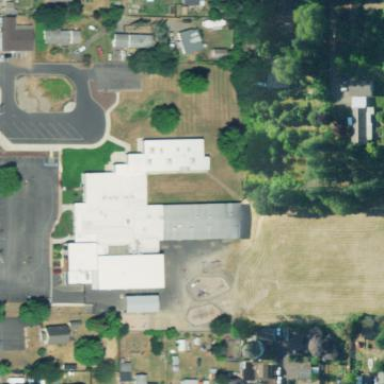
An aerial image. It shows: School building.